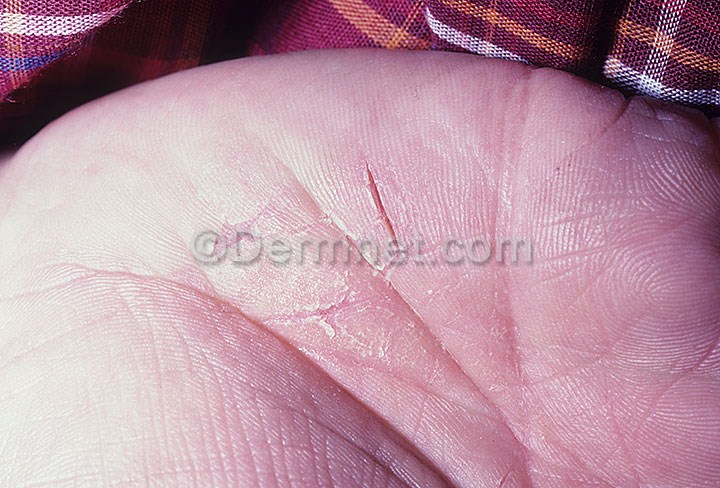
Disease: Psoriasis pictures Lichen Planus and related diseases